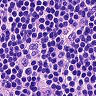
Metastatic tissue present: no